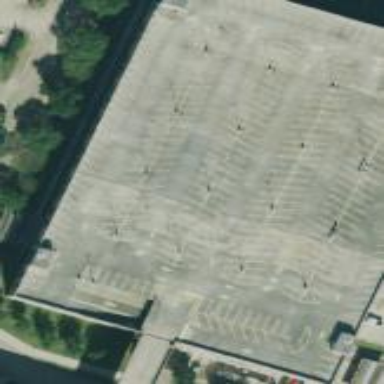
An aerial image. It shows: Multi-storey parking building with concrete surface.